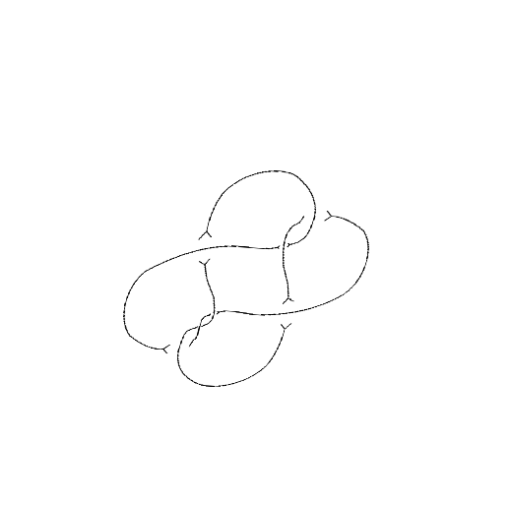
Crossing number: 7